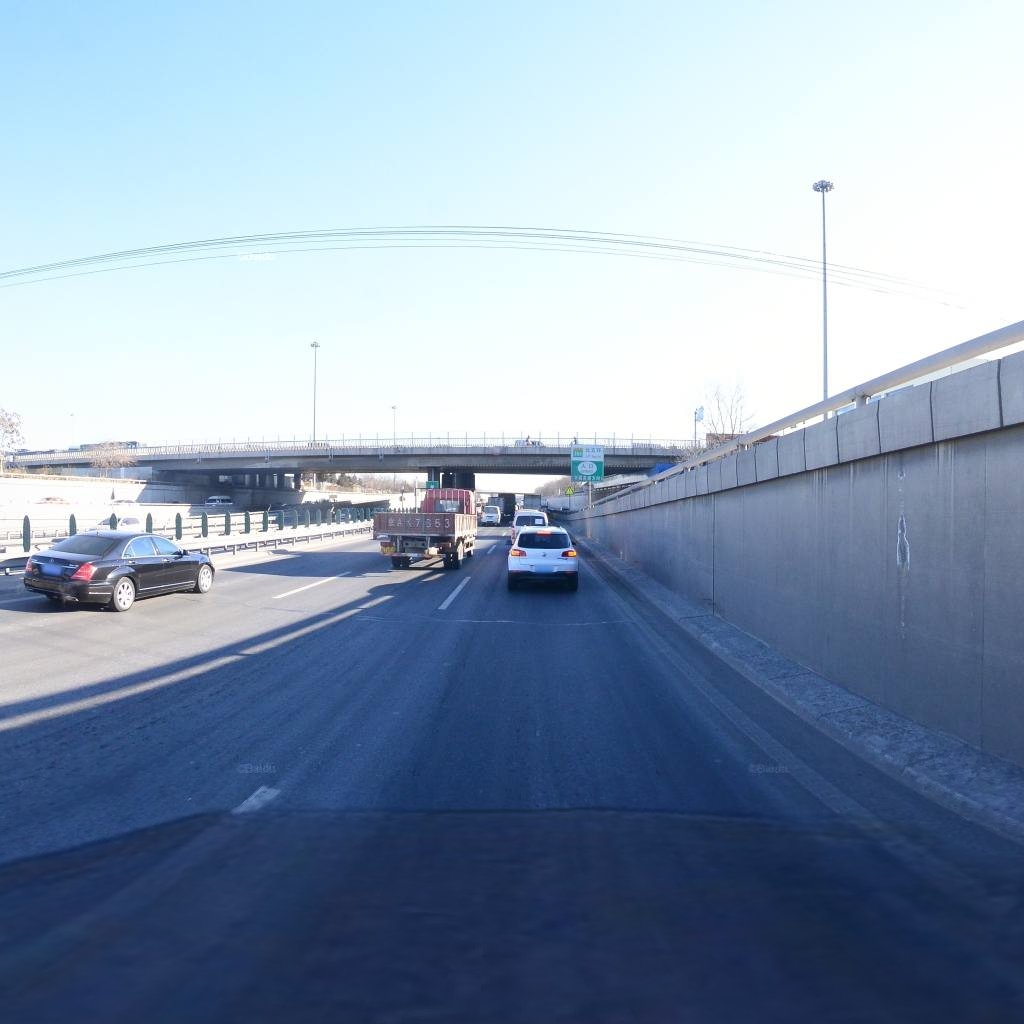
Region: Haidian
Road damage annotations: transverse patch